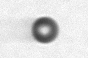
Label: bead